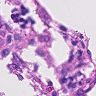
Metastatic tissue present: no